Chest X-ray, PA view. Patient: 62 years old, sex F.
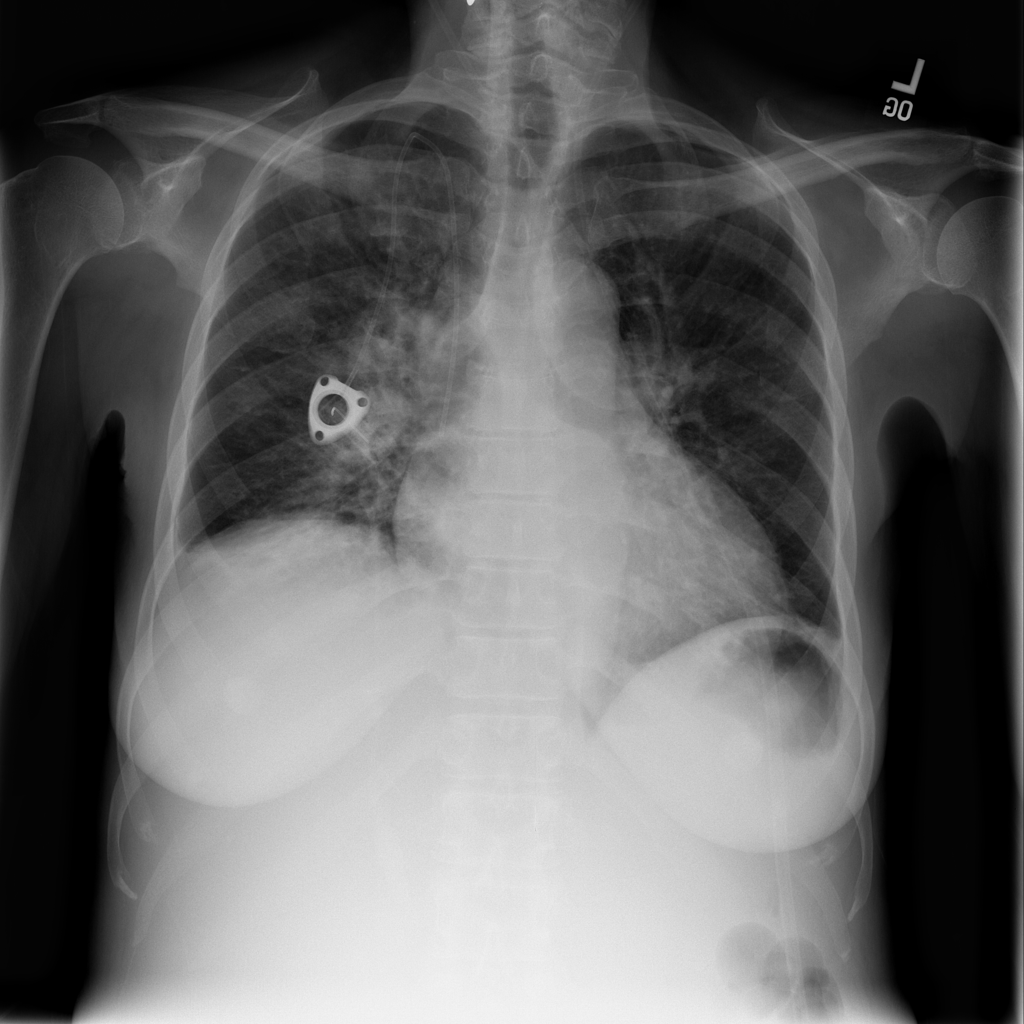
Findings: Infiltration